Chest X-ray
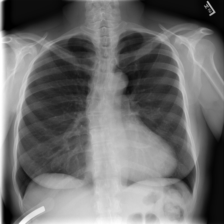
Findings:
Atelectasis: negative
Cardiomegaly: negative
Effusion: negative
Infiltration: negative
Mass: negative
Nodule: negative
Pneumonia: negative
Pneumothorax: negative
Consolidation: negative
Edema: negative
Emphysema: negative
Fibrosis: negative
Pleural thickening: negative
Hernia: negative